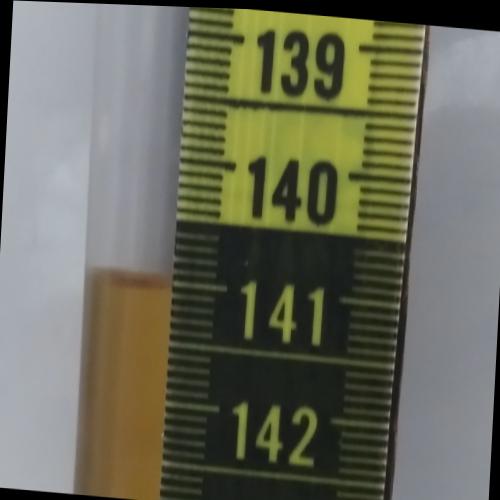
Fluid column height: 141.0 cm